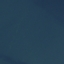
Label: SeaLake